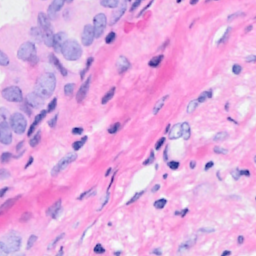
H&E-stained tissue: Breast